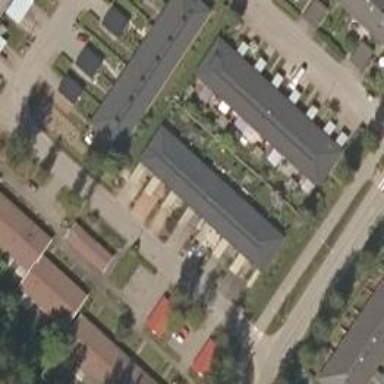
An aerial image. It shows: Terrace building with hipped roof shape.